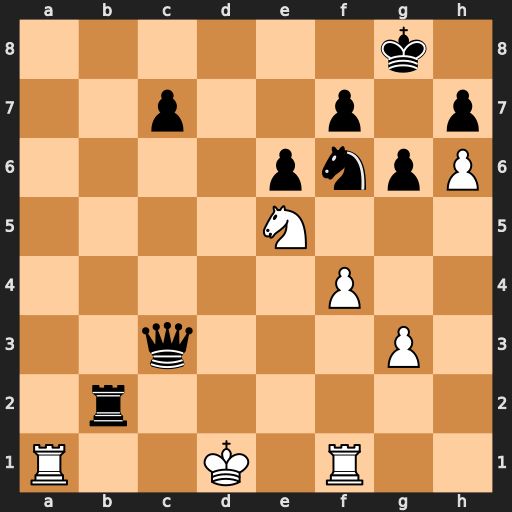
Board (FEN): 6k1/2p2p1p/4pnpP/4N3/5P2/2q3P1/1r6/R2K1R2
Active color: w
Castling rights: -
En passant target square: -
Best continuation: Ra8+ Rb8 Rxb8+ Ne8 Rxe8#